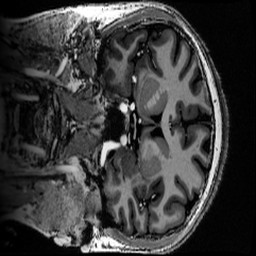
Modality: MP2RAGE
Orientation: coronal
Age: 32
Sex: male
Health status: healthy